Question: The question (please ignore #4)

This is my code, i need it to print 3, 7, and 19 i believe
'''
i = 2
count = 0
print("Every 3rd sequential odd numbers between 2 and 19(inclusive):")
while i <= 19:
if i%2 != 0:
count += 1
if count%3 == 0:
print(i)
i += 1
'''
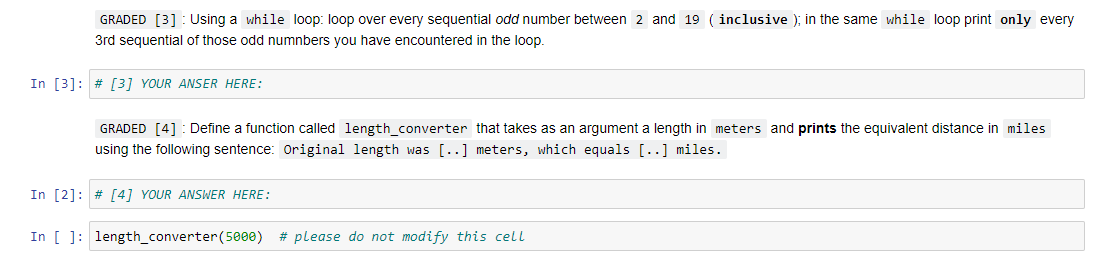
Answer: I believe that's the solution for your problem, it prints out 7, 13 and 19 - every 3rd sequential odd numbers between 2 and 19:
'''
i = 2
count = 0
print("Every 3rd sequential odd numbers between 2 and 19(inclusive):")
while i <= 19:
if i%2 != 0:
count += 1
if count == 3:
print(i)
count=0
i += 1
'''